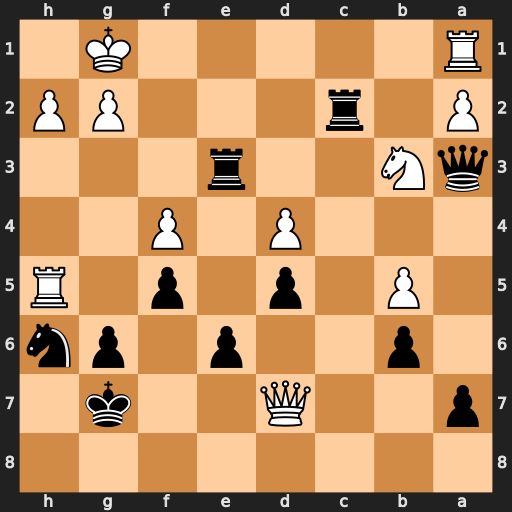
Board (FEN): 8/p2Q2k1/1p2p1pn/1P1p1p1R/3P1P2/qN2r3/P1r3PP/R5K1
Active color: b
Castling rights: -
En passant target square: -
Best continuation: Nf7 Rh7+ Kxh7